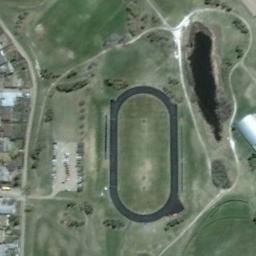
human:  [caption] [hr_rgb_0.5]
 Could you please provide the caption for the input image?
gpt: The ground track field is surrounded by grass .

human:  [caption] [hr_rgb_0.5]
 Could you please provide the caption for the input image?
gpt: The track and field is built on the bare lawn, A distance from the residential area .

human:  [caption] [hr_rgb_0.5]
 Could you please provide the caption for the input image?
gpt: There are green lawns and a lake beside the ground track field with a black track .

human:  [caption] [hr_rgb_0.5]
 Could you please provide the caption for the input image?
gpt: The ground track field is on a lawn and a lake is next to the ground track field .

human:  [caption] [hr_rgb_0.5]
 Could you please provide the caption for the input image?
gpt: Next to the track are houses .